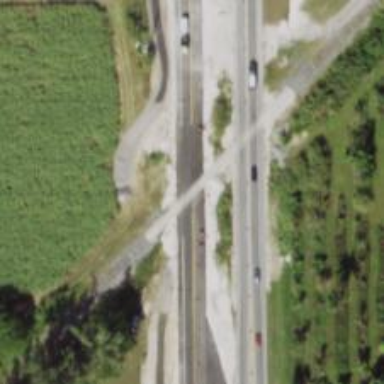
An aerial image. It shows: Asphalt road with separate sidewalk. The road is classified as trunk highway.